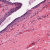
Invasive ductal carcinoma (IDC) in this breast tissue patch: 0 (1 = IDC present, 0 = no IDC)